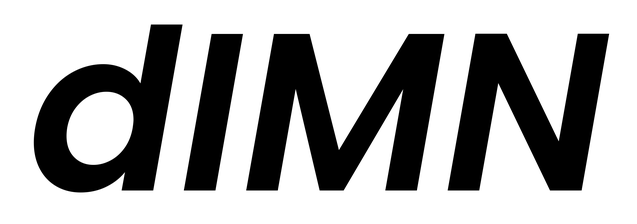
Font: Poppins-SemiBoldItalic